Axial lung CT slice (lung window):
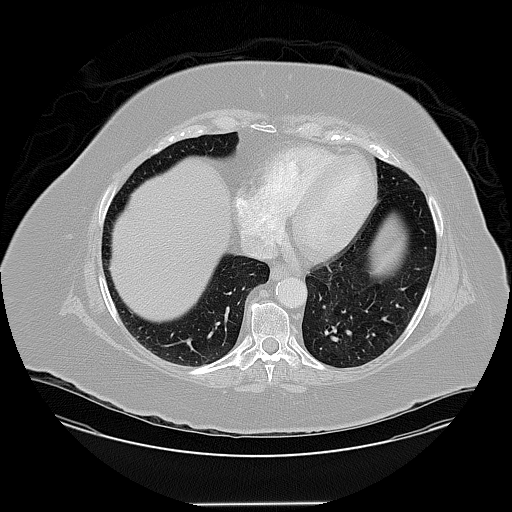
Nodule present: no